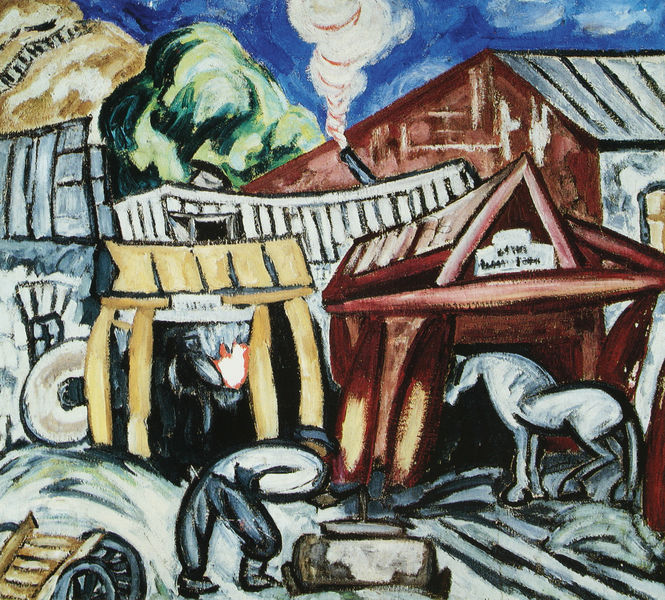
Titel: Die Schmiede
Künstler: Olga Rosanowa
Standort: St. Petersburg
Institution: Russisches Museum
Schlagwörter: baum, berg, blau, feuer, gemälde, himmel, mann, weiß, wolken, gelb, grün, komposition, landschaft, menschen, ocker, stadt, braun, bunt, fenster, grau, holz, hut, männer, schwarz, straße, säule, säulen, dach, gebäude, haus, rot, weg, wolke, beige, expressionismus, hemd, hose, mütze, wand, mensch, häuser, mühle, hütte, qualm, rauch, figur, gebeugt, arbeit, kamin, karren, pferd, pferde, räder, schornstein, schuppen, mähne, umrisse, ansicht, ort, abstrakt, fläche, modern, dorf, dächer, farbe, hütten, kutsche, arbeiter, rad, wagen, dampf, leiter, balken, bretter, striche, abstraktion, bauer, tor, abstrahiert, eingang, schild, scheune, glut, schimmel, handwerker, werkstatt, gewehr, expressiv, ross, duell, stall, gehöft, ockr, schienen, wipfel, werkstätten, mühlrad, marc, schmied, schmiede, miro, erschiessen, cowboy, mühlstein, gelbrotblau, schmiedt, schmidt